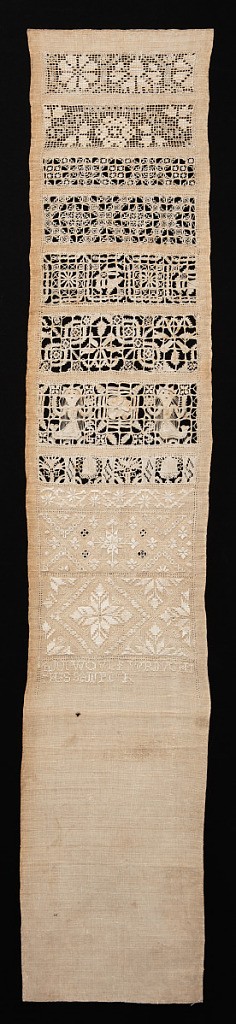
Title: Sampler
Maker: Ann Woulf
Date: ca. 1650
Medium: linen Technique: embroidery, cutwork, reticella
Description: Bands of whitework embroidery, cutwork, needle made filling stitches, reticella, needle lace, and lacis. Patterns include two mermaids with detached buttonhole flower, unfinished.